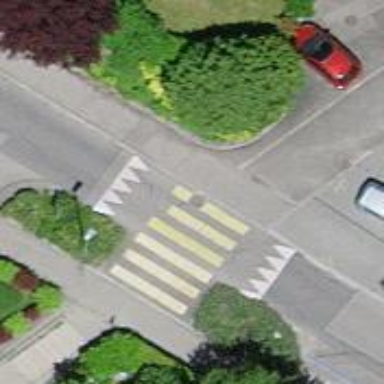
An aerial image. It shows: Crossing road.